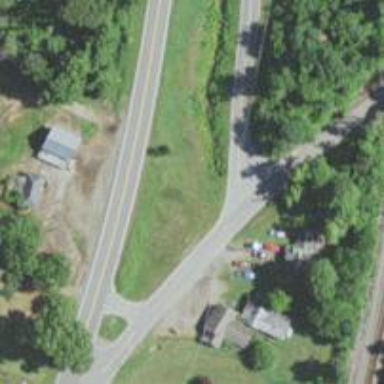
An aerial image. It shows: Stop road.